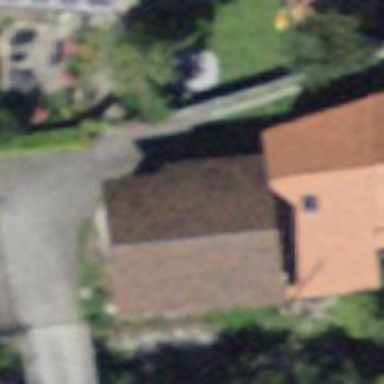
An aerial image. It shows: Barn.